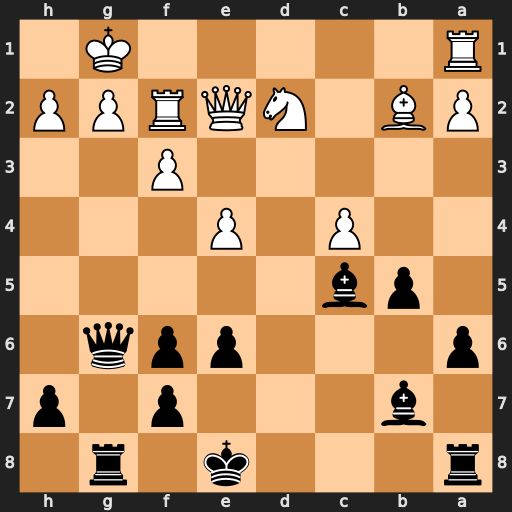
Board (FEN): r3k1r1/1b3p1p/p3ppq1/1pb5/2P1P3/5P2/PB1NQRPP/R5K1
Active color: b
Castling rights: q
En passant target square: -
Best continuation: Qxg2#